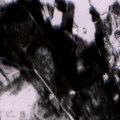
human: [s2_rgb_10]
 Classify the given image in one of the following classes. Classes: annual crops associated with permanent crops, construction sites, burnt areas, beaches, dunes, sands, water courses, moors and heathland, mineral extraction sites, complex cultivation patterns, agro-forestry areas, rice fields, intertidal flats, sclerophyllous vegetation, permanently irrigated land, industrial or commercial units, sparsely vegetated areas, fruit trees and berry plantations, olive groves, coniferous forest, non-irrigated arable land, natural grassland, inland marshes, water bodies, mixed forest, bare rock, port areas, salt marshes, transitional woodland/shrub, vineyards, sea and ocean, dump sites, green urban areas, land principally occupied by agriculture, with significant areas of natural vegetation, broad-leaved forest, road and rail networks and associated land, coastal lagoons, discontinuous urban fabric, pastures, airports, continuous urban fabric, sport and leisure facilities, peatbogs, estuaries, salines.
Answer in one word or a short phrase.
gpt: non-irrigated arable land, land principally occupied by agriculture, with significant areas of natural vegetation, coniferous forest, mixed forest, transitional woodland/shrub